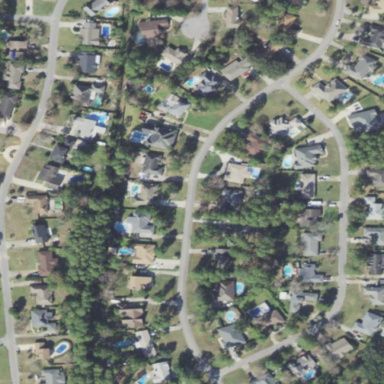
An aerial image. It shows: Residential area composed of single-family homes.